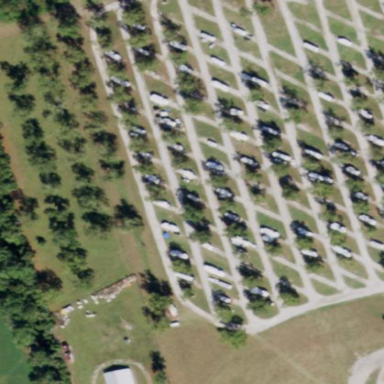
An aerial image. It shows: Caravan site for tourism.